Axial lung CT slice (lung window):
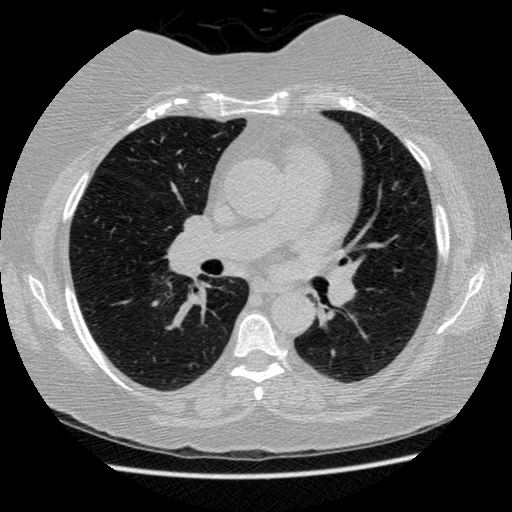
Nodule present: no